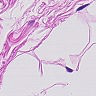
Metastatic tissue present: no